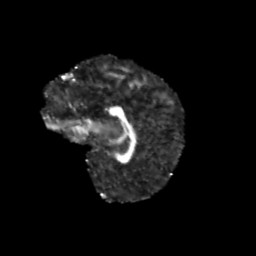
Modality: FA
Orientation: sagittal
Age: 13
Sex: female
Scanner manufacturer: siemens
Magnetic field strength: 3 T
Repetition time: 3.8 s
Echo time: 0.07 s